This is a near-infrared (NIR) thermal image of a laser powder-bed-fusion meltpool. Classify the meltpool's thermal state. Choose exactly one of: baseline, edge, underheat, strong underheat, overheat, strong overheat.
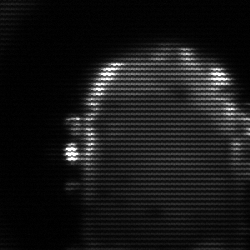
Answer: baseline